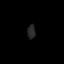
Tissue: lung
Cell type: T cells
Senescence score: 0.6582
Nuclear area (px): 110
Mean DAPI intensity: 38.545